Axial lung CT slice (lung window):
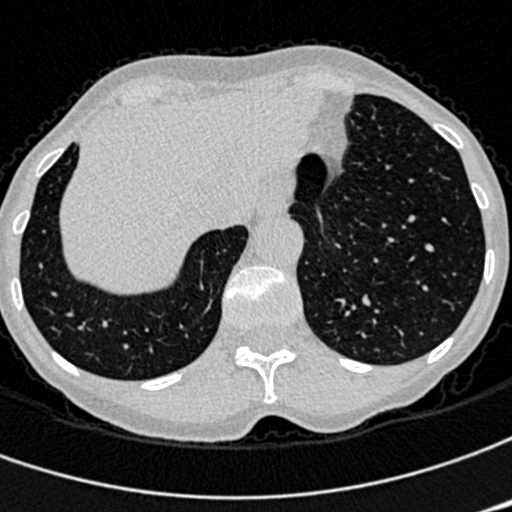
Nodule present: no